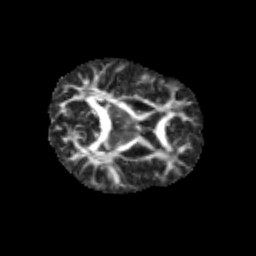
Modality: FA
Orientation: axial
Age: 11
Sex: male
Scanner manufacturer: siemens
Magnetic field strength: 3 T
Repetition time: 3.8 s
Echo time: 0.07 s